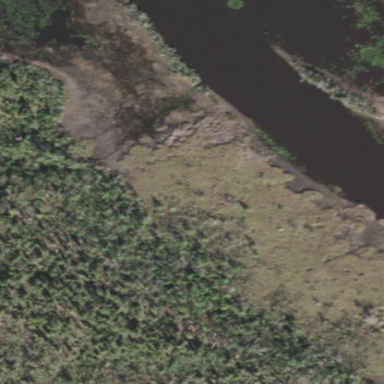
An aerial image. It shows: Marshy wetland area.